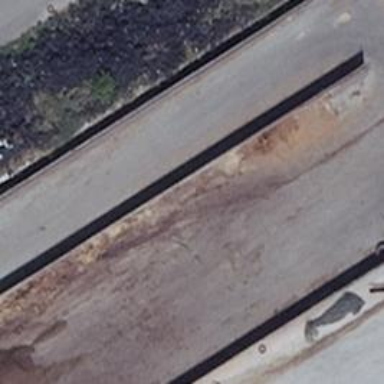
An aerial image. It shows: Bunker silo.